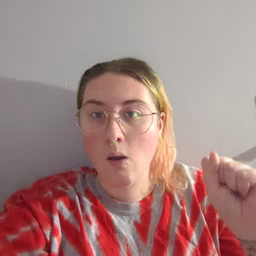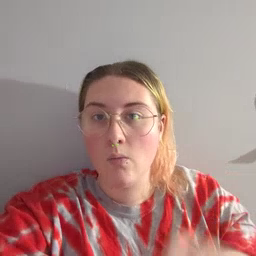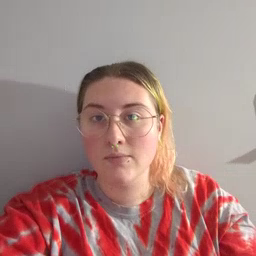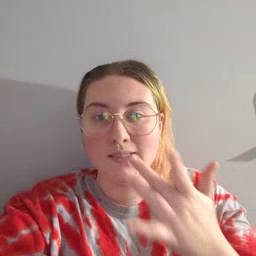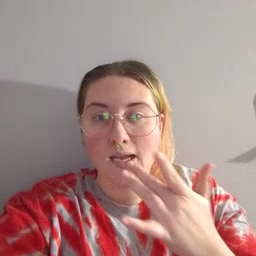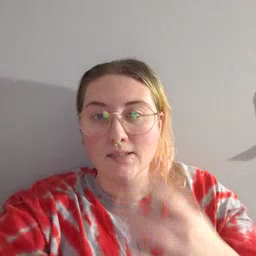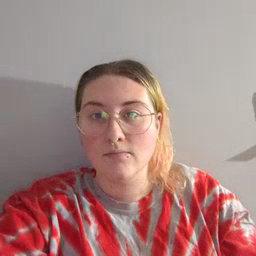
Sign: taste